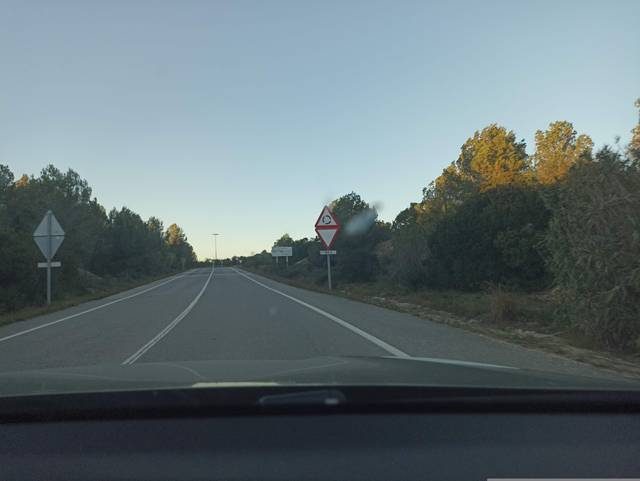
Region: Spain
Coordinates: 41.194, 1.263